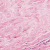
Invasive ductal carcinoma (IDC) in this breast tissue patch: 0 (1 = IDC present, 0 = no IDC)